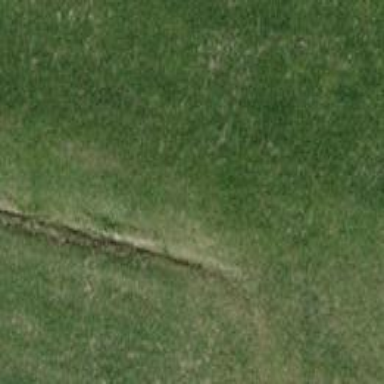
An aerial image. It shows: Grass track with grade5 track type.